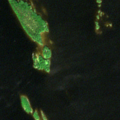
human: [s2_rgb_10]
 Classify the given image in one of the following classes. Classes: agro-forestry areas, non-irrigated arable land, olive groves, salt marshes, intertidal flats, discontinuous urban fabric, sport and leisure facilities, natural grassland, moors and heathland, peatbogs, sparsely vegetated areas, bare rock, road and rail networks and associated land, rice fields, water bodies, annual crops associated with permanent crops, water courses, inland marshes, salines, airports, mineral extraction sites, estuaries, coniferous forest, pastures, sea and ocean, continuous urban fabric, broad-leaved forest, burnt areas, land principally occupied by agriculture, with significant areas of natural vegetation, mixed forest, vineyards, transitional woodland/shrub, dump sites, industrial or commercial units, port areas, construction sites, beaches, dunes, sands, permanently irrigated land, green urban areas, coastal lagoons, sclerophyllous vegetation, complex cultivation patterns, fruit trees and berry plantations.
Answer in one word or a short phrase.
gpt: water bodies